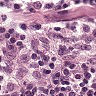
Metastatic tissue present: no